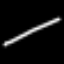
Label: line